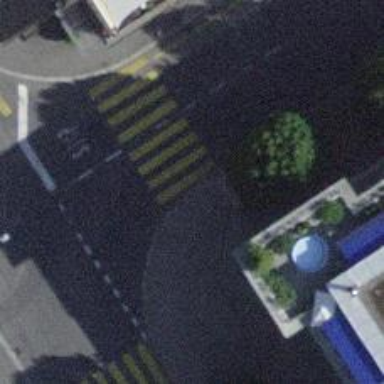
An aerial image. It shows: Kerb barrier.